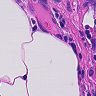
Metastatic tissue present: no